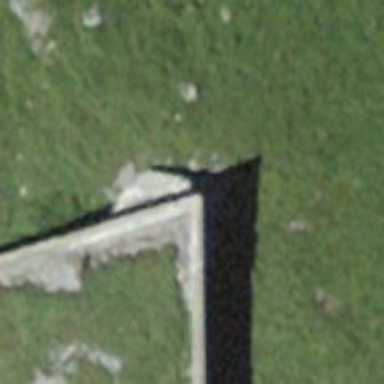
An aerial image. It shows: Retaining wall.